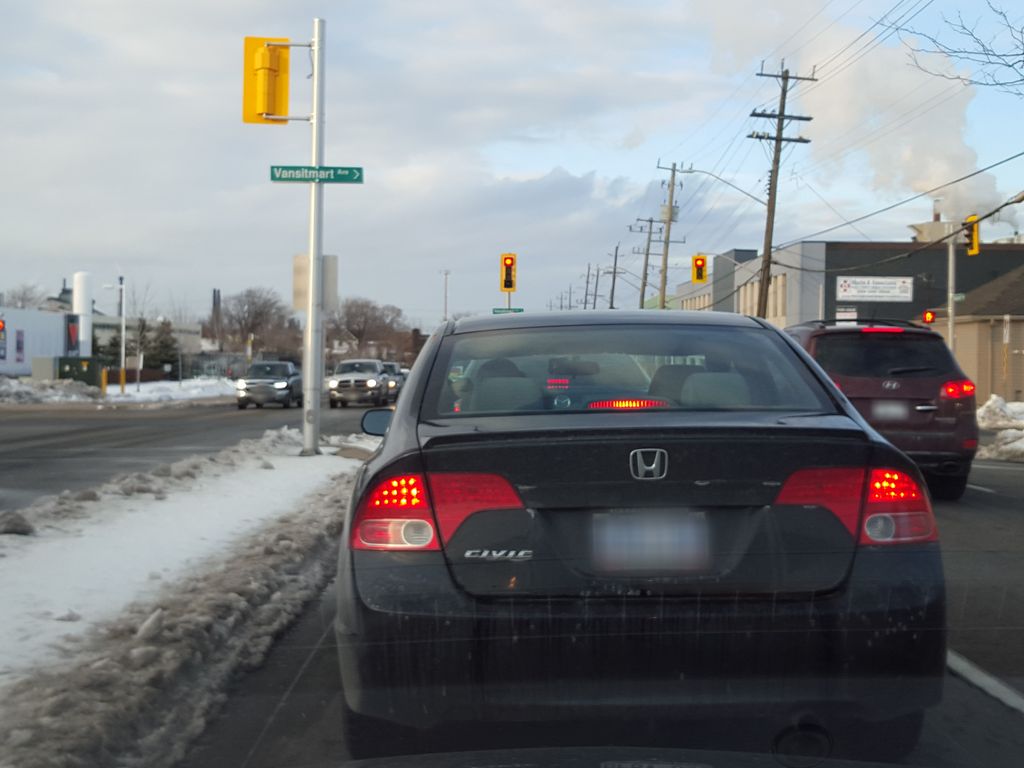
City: hamilton